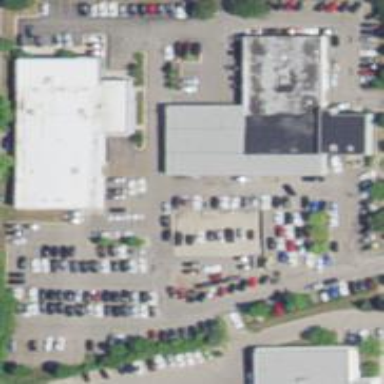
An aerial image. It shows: Shop that sells cars.